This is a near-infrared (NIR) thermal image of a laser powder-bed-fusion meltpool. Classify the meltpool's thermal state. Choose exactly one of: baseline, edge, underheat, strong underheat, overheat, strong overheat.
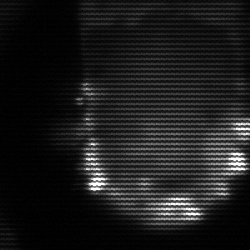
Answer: baseline